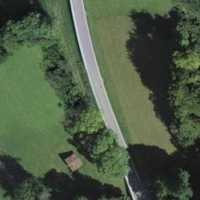
EUNIS habitat code: 24
Species observed at this site:
Buteo buteo
Corvus corone